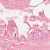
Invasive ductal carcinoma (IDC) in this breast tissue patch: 0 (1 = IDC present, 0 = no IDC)